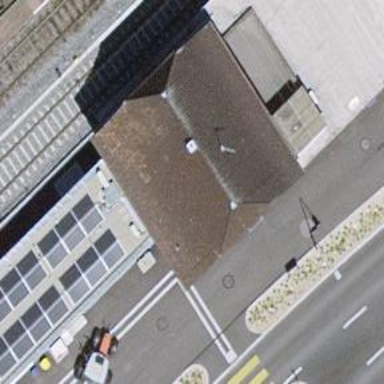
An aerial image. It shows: Railway station.